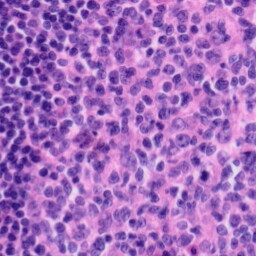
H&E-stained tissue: Tonsil